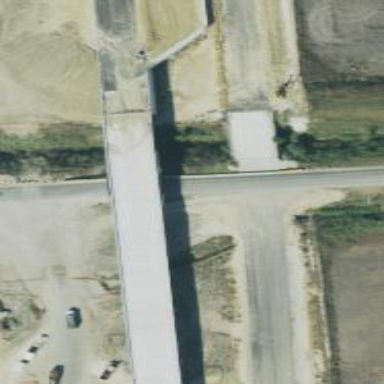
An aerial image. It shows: Trunk link highway.